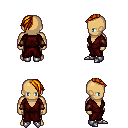
a pixel art fantasy rpg character, male body template, human, tanned skin, red robe, gold greaves, dark blonde long mohawk hairstyle, leather bracers, metal boots, four views (front, back, left, right), 2x2 character sprite sheet, small pixel art, hard edges, no anti-aliasing